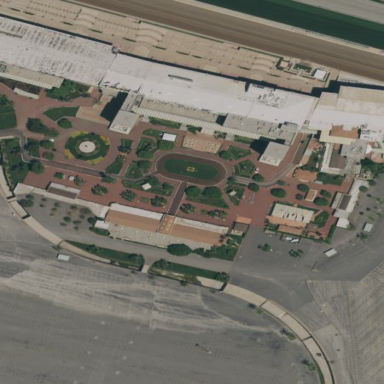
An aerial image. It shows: Grandstand building.